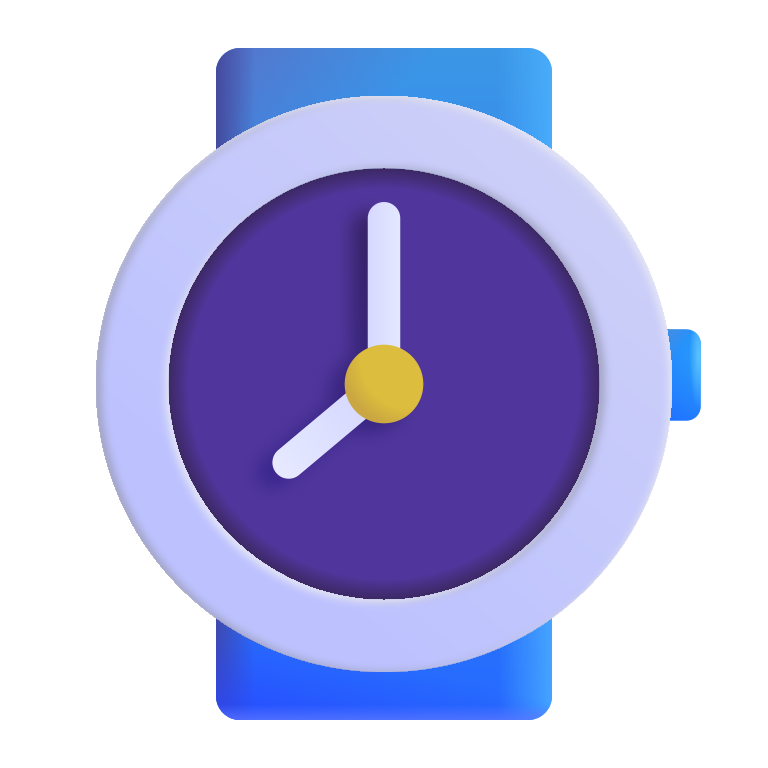
watch color